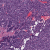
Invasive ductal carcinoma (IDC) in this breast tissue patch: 1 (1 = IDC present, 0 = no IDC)